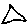
Label: triangle